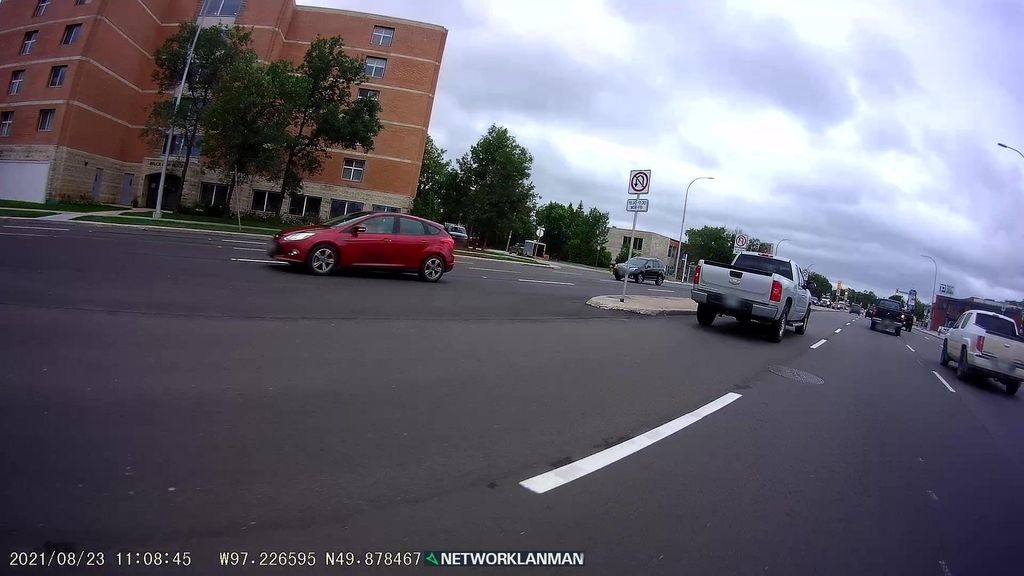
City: winnipeg